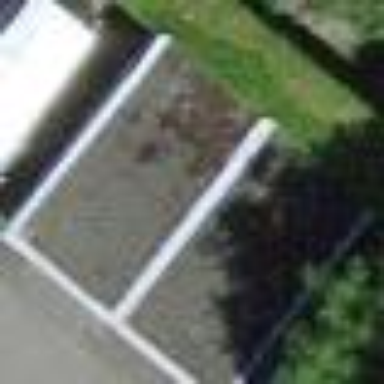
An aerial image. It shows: Garage.